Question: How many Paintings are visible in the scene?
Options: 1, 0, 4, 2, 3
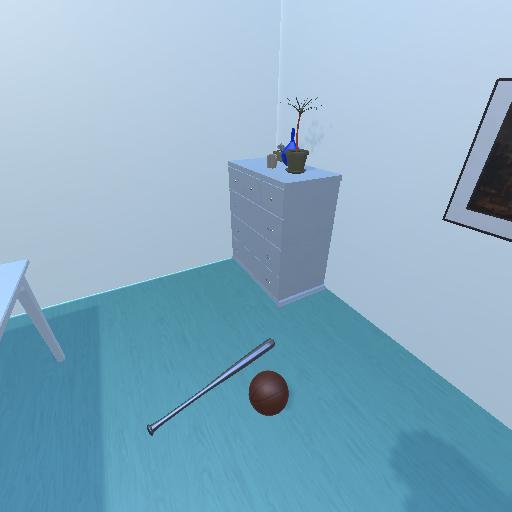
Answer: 1